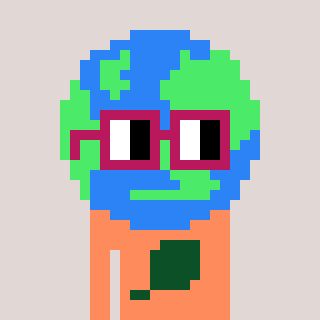
a pixel art character with square dark red glasses, a earth-shaped head and a peachy-colored body on a warm background